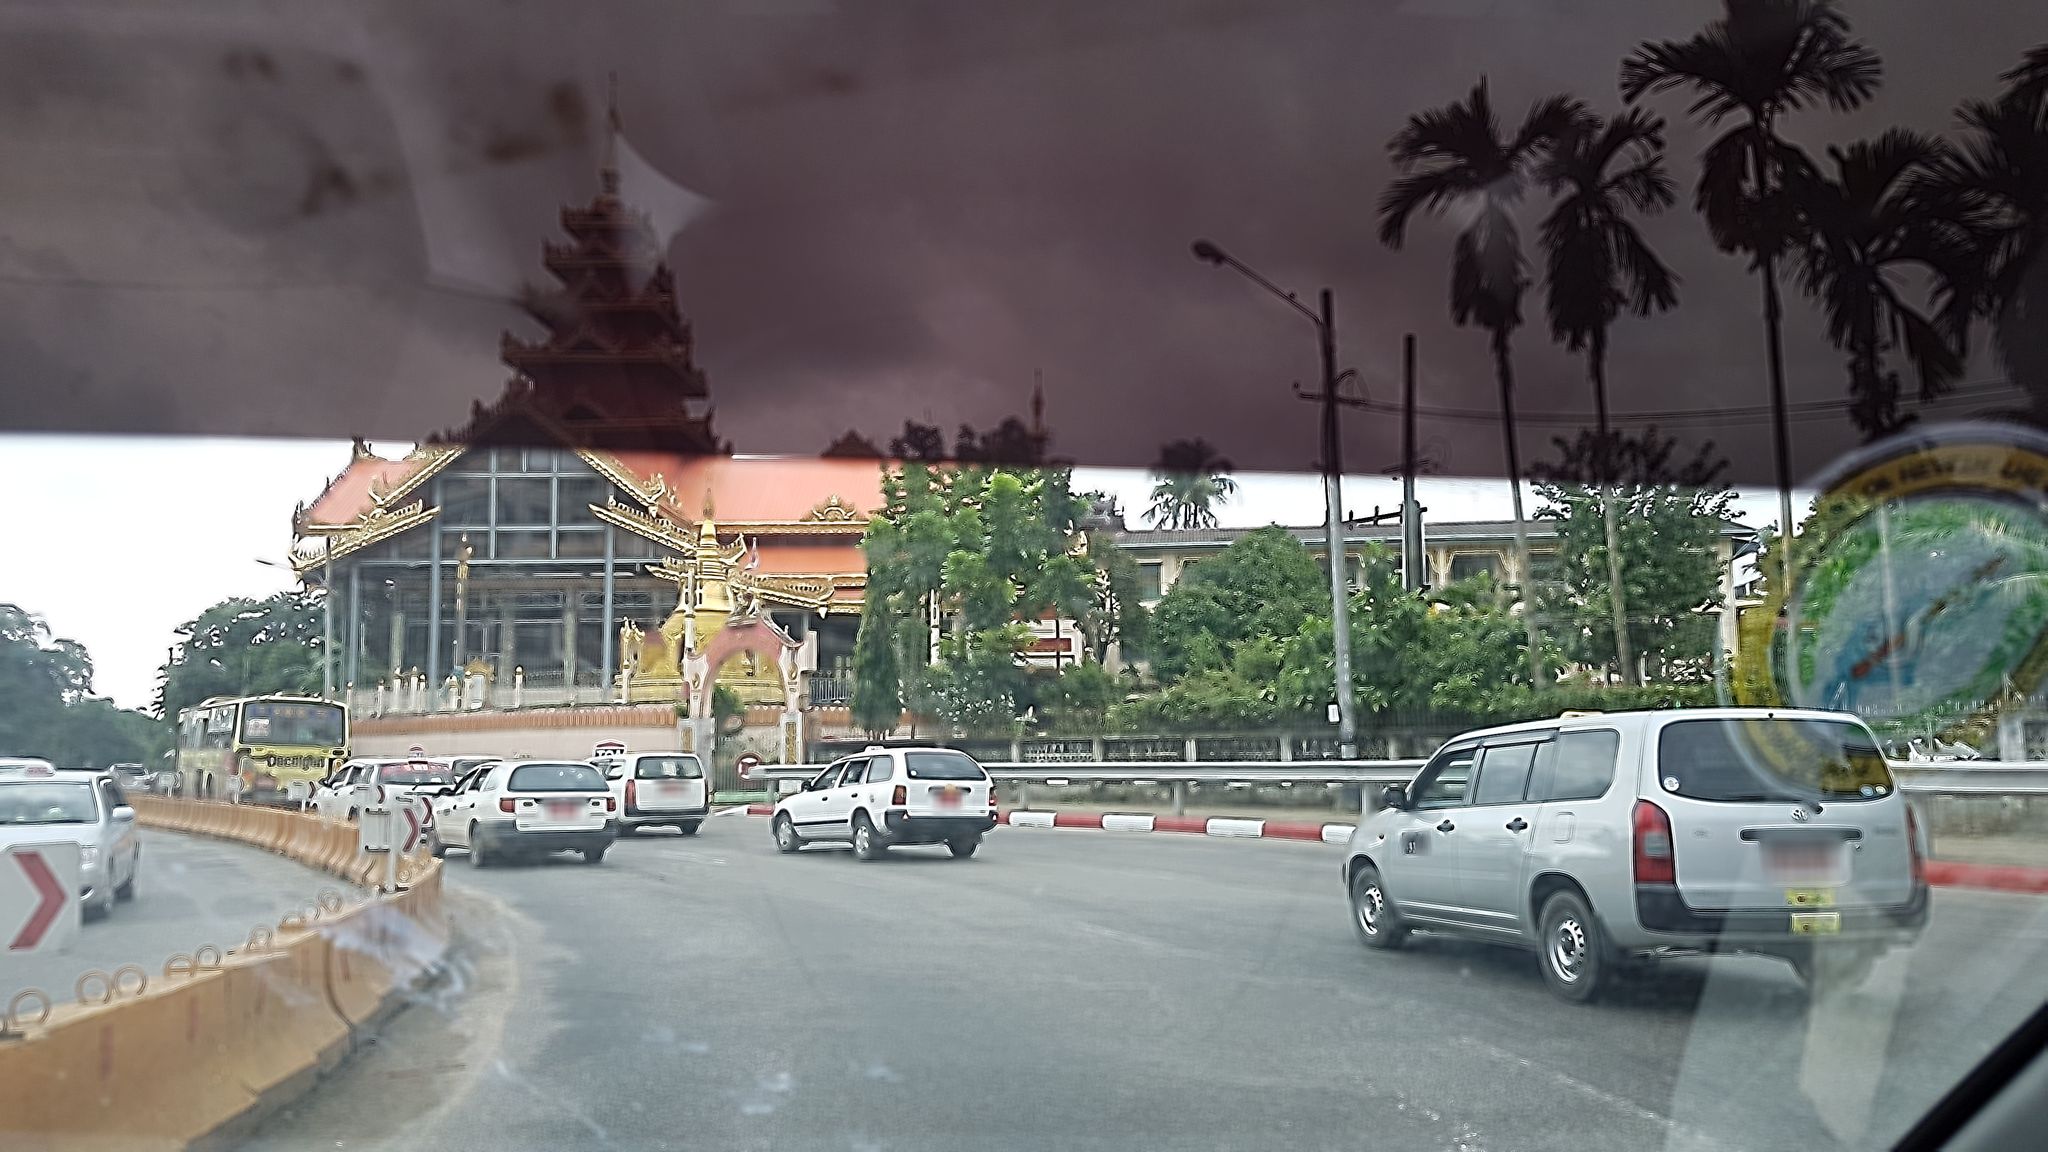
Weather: cloudy
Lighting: day
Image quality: slightly poor
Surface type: driving surface
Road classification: primary, secondary
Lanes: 3.0
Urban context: urban centre
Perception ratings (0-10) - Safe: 3.8, Lively: 7.56, Beautiful: 7.05, Boring: 5.15, Depressing: 2.19, Wealthy: 6.43